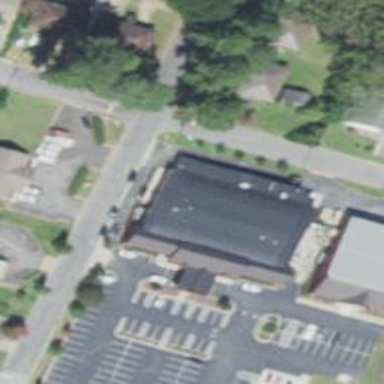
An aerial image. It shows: Commercial building.